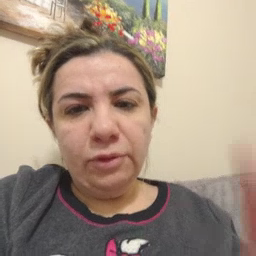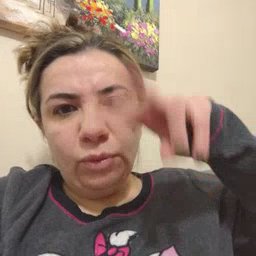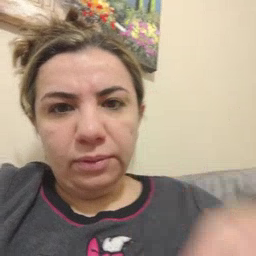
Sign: read